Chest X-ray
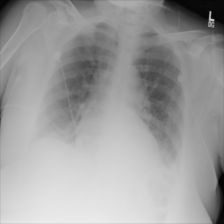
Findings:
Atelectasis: negative
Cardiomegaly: negative
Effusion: negative
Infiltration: negative
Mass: negative
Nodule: negative
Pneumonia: negative
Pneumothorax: negative
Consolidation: negative
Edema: negative
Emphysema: negative
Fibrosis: negative
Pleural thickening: negative
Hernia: negative